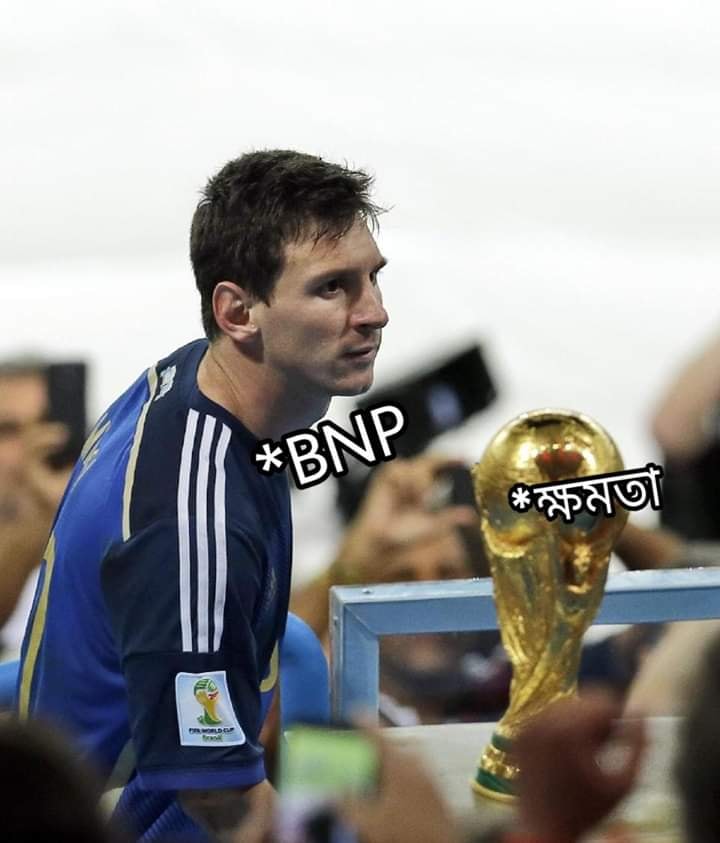
Caption: *BNP   *ক্ষমতা
Label: hate